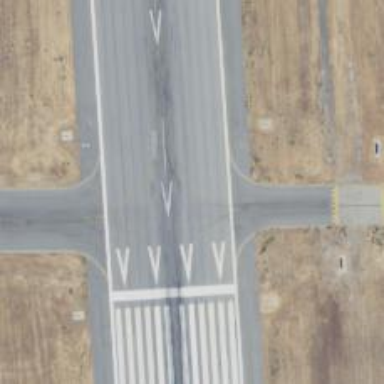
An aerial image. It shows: View of taxiway at the airport.